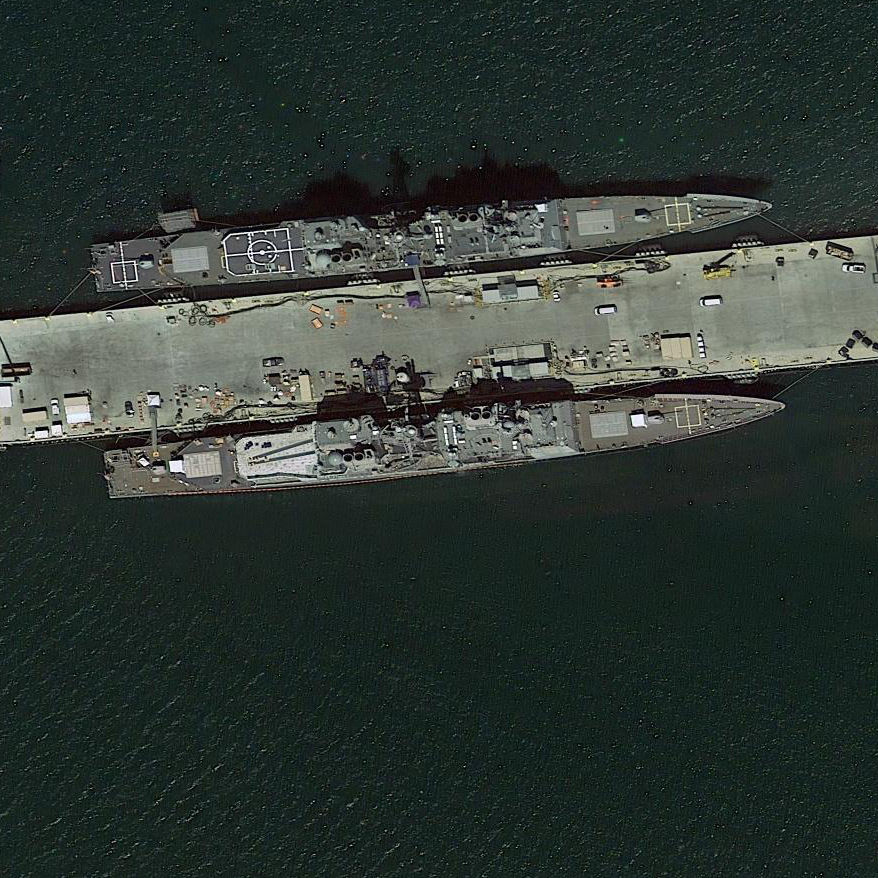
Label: cruiser